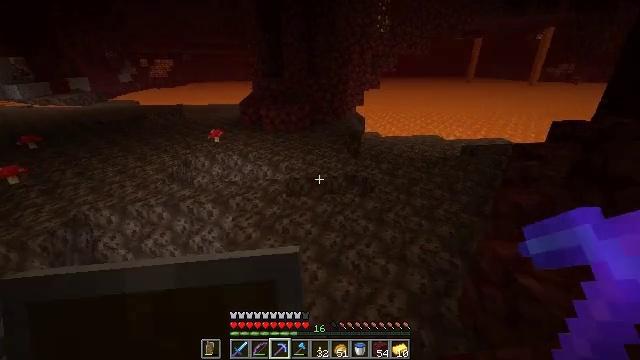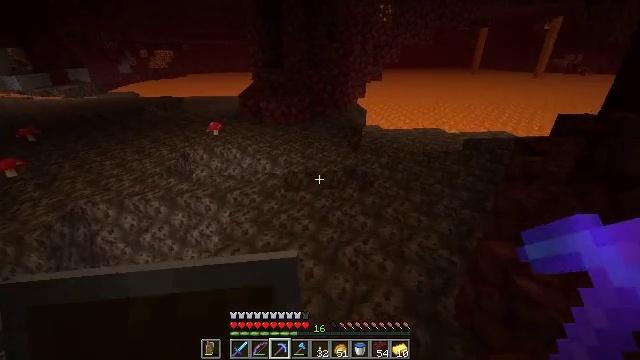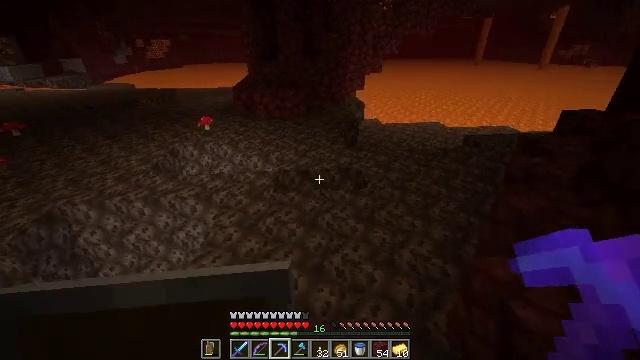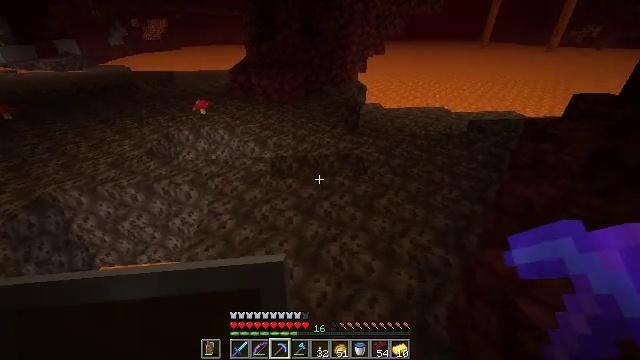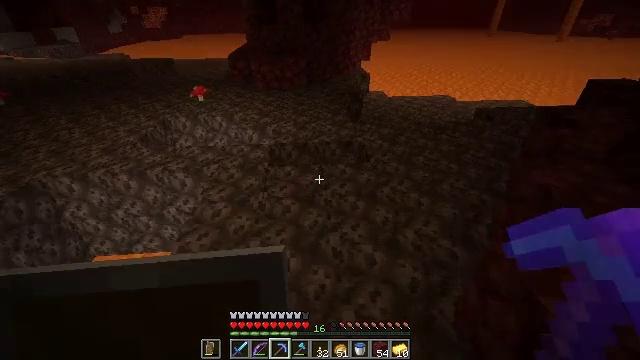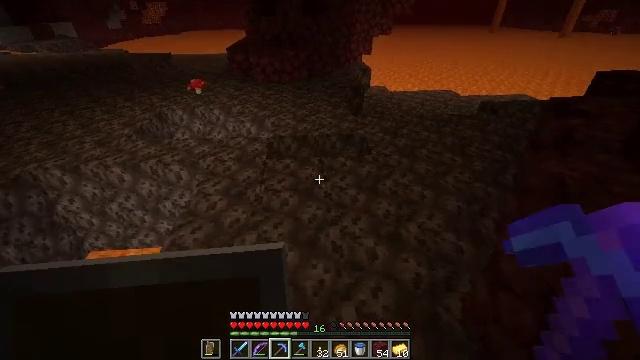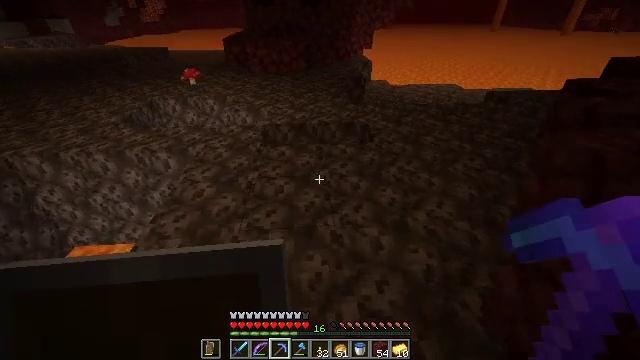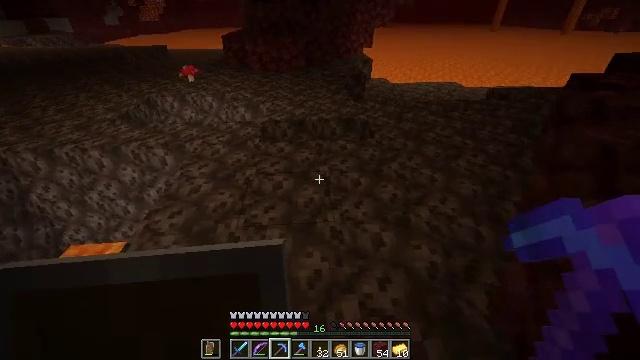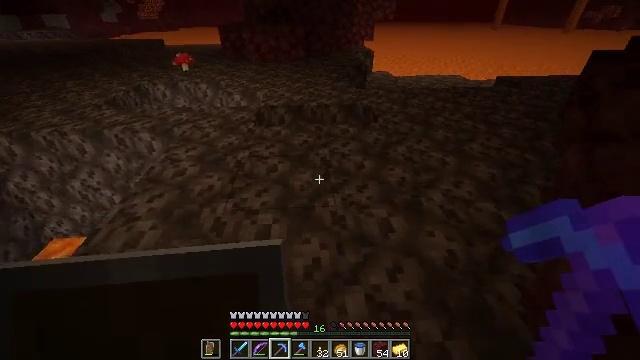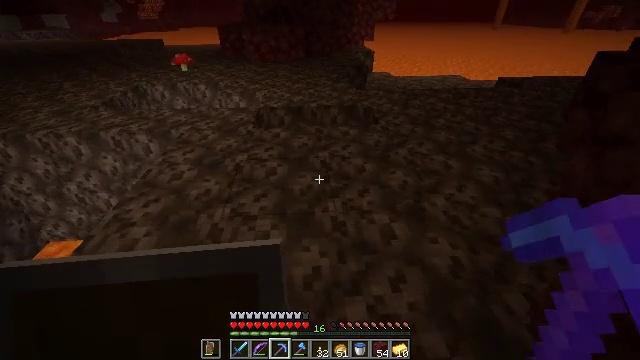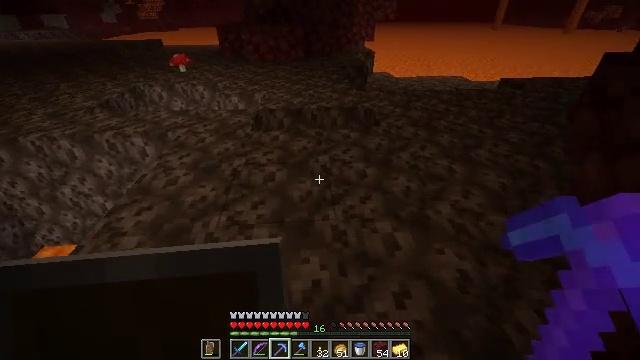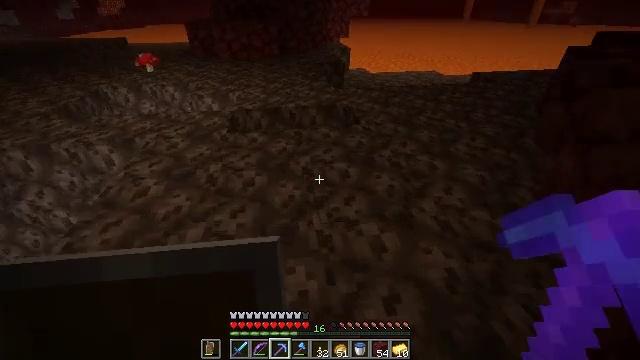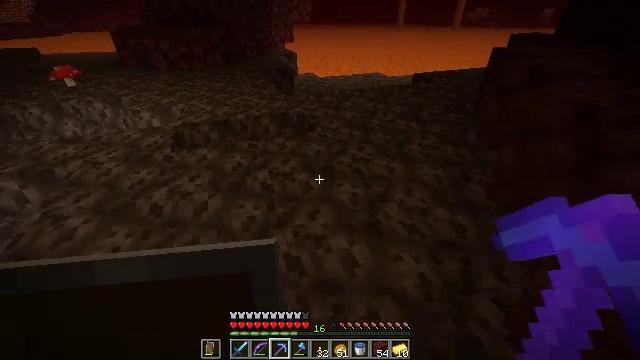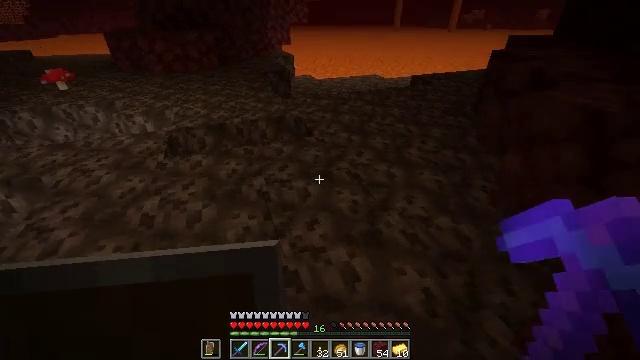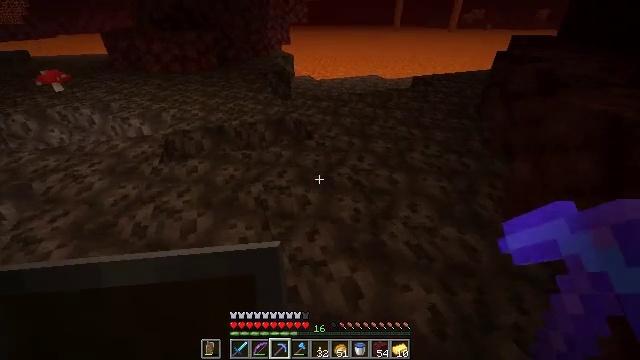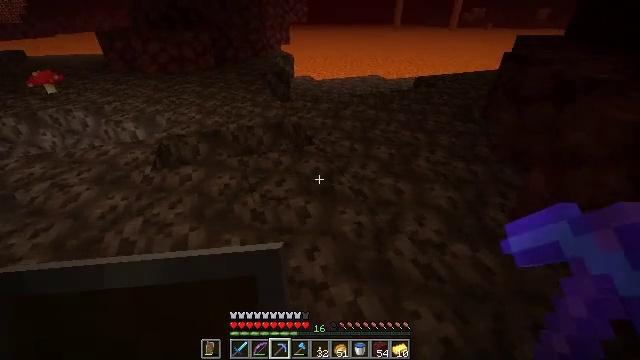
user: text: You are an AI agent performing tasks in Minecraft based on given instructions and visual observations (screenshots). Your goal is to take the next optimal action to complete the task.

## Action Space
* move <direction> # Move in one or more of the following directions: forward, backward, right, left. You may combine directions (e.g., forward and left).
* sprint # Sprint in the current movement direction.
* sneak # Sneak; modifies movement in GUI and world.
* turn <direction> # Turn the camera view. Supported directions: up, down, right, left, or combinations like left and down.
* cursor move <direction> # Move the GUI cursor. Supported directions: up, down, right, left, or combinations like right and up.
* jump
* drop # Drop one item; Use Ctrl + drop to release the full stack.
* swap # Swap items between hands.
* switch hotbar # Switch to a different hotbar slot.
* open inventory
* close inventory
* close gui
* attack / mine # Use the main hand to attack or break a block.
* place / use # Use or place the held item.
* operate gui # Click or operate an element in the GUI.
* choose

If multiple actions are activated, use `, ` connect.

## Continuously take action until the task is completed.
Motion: motion action
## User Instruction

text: Mine the red mushroom on the ground.
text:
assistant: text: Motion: move forward and move right, turn down
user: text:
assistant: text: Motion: move forward, turn down
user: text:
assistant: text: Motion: move forward, turn down
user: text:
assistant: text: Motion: move forward, turn down
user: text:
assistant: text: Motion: move forward
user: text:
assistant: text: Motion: move forward
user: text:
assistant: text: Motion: move forward
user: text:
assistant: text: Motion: move forward
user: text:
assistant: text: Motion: move forward
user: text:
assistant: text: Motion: move forward
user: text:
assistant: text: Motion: move forward, turn right
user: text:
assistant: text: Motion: move forward, turn right
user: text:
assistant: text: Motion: move forward
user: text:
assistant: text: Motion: move forward
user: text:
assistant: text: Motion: move forward
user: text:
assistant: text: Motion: move forward, turn left and down
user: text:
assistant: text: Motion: move forward
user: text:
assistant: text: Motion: move forward, turn down
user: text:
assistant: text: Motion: move forward, turn left and down
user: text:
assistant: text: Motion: move forward
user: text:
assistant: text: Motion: move forward
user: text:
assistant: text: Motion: move forward, turn right and up
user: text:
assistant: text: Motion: move forward, turn right and up
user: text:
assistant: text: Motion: move forward, turn right and up
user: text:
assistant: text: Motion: move forward, turn right and up
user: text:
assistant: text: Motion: move forward
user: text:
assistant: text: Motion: move forward
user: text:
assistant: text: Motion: move forward
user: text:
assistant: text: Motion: move forward
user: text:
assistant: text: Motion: move forward